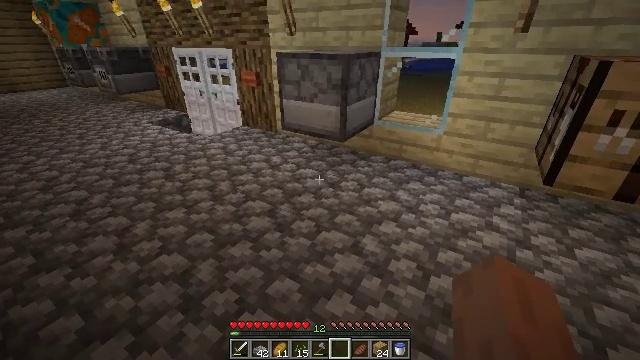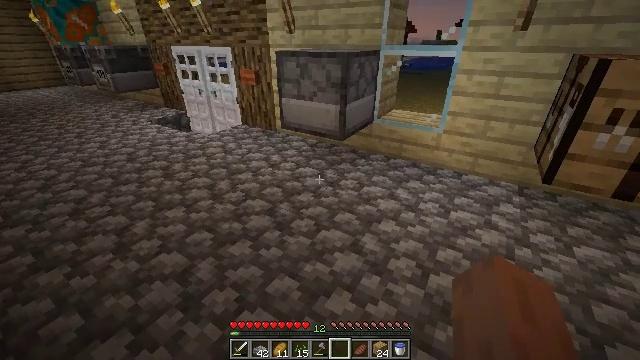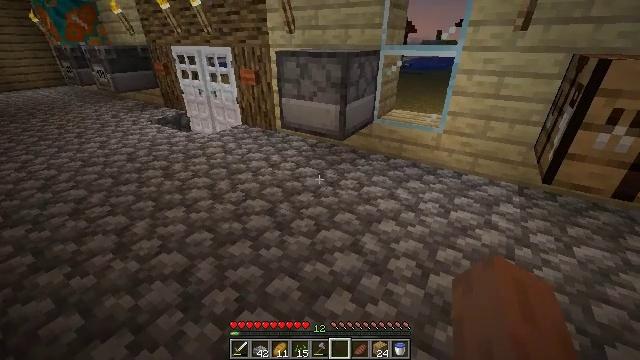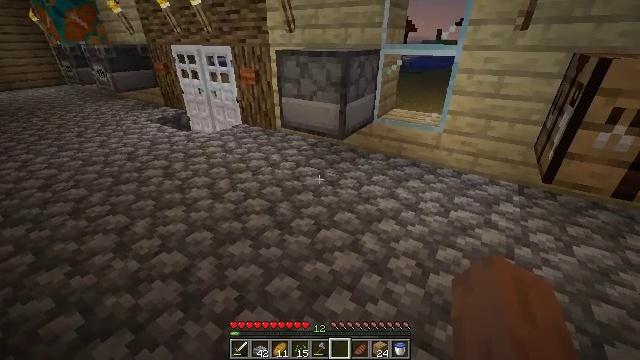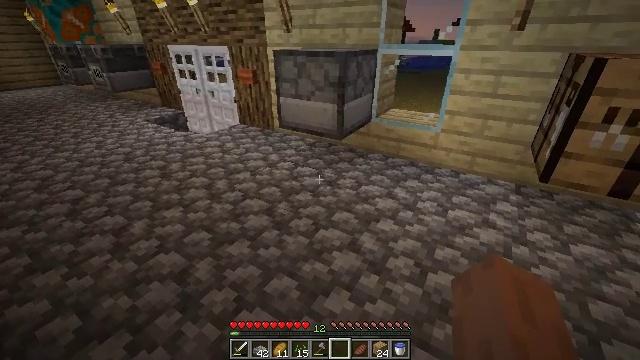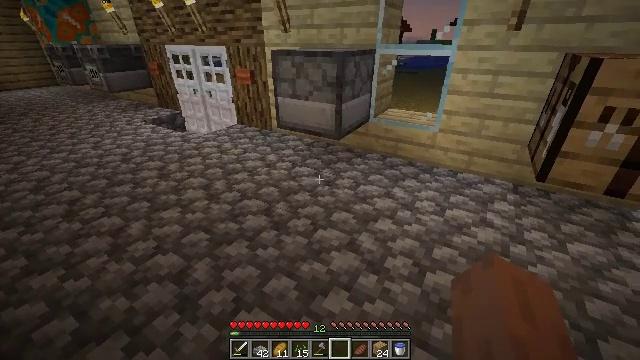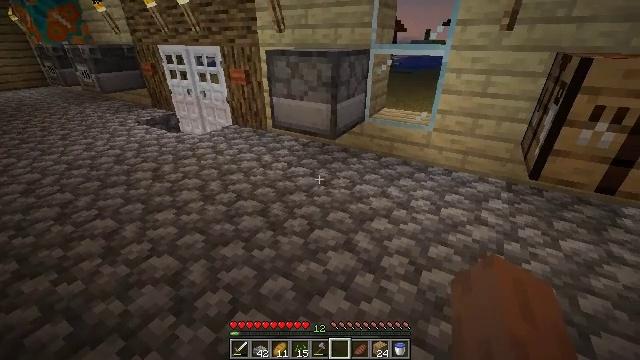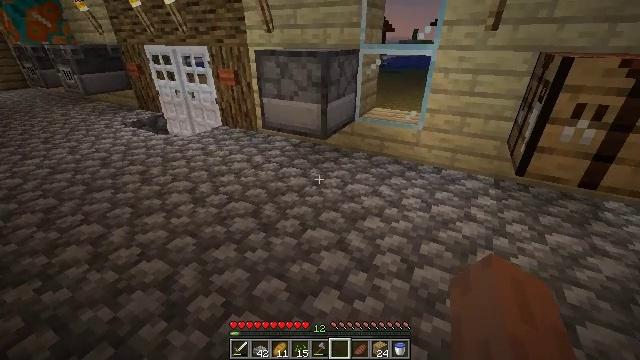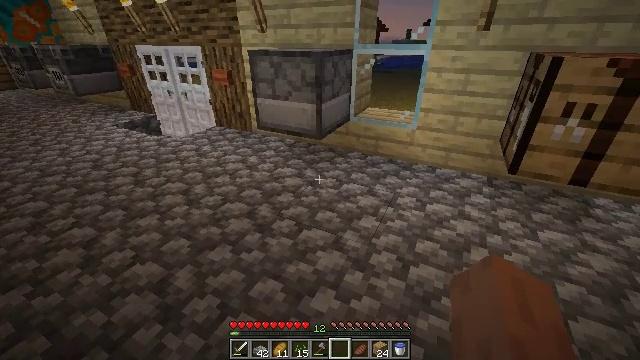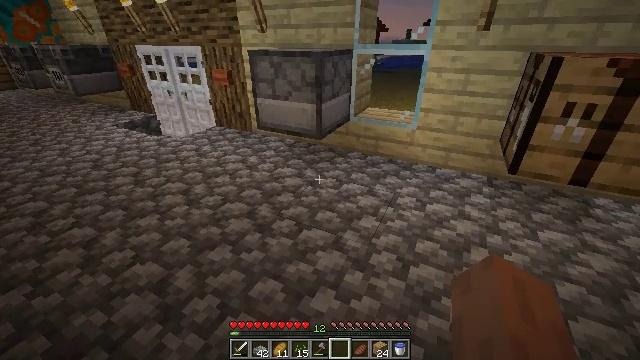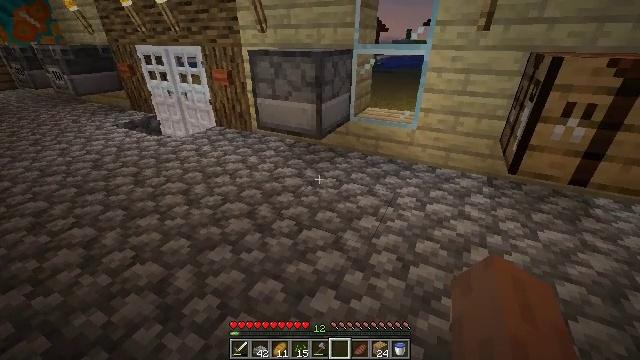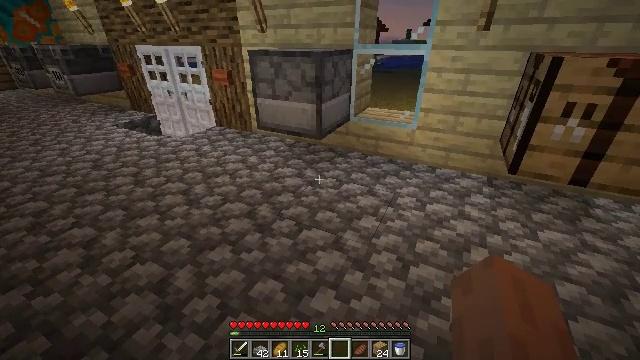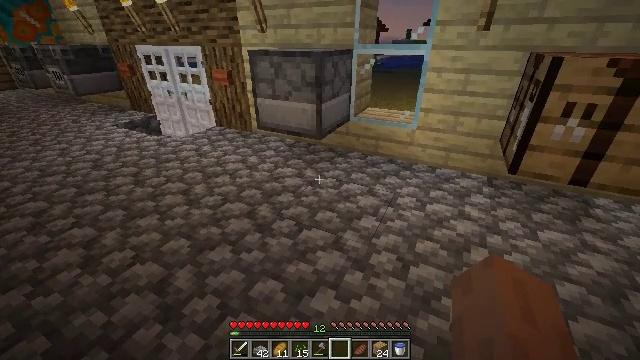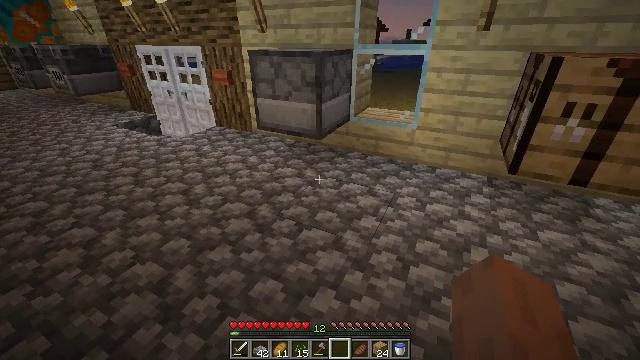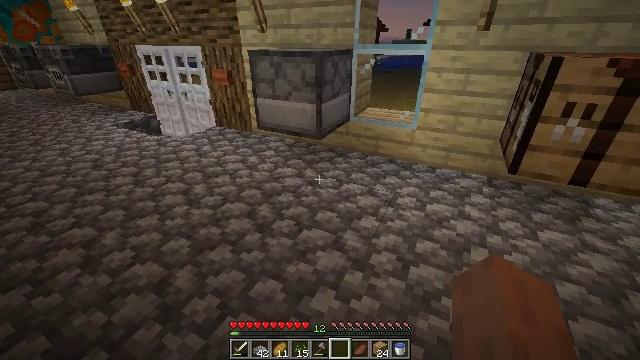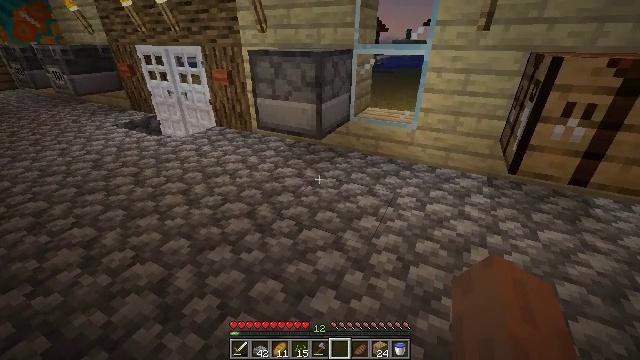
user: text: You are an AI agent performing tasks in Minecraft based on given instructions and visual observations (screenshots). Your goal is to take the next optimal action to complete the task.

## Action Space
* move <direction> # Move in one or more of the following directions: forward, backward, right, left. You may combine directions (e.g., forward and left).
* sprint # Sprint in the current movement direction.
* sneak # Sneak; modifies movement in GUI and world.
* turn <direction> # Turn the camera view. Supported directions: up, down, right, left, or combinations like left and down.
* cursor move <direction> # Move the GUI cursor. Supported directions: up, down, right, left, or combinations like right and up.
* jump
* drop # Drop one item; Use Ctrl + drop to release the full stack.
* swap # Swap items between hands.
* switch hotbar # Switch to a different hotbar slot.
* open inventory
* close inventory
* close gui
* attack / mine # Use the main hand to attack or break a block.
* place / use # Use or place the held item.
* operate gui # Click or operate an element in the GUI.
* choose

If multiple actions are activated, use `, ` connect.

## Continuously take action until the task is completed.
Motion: motion action
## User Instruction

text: Break the cobblestone slab to recycle it.
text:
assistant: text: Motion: no_op
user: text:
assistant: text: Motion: no_op
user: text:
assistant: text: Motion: no_op
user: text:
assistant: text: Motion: no_op
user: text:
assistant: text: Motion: no_op
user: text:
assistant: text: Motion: turn right
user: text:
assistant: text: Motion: turn right
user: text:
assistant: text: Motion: turn right
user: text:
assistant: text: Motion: no_op
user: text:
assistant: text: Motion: no_op
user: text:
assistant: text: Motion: no_op
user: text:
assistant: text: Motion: no_op
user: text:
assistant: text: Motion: no_op
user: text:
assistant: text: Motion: no_op
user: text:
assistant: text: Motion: no_op
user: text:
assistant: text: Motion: no_op
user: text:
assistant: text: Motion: no_op
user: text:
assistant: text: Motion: no_op
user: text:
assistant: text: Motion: no_op
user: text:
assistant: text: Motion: no_op
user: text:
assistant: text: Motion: no_op
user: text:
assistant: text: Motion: turn right
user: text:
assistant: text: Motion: turn right
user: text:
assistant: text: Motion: turn right and up
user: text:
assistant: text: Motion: turn right
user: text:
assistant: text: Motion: turn right
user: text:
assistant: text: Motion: turn right
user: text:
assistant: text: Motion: turn right
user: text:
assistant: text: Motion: turn right
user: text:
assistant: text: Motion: turn right